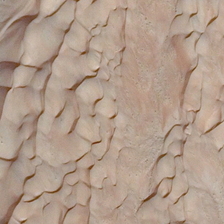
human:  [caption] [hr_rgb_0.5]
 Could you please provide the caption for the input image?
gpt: many ripples like fish scales in a piece of yellow desert .

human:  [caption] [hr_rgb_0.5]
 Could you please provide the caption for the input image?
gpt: many ripples like fish scales in a piece of yellow desert .

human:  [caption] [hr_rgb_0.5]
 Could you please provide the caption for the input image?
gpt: many ripples like fish scales in a piece of yellow desert .

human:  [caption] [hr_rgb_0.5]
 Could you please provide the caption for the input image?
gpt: many ripples like fish scales in a piece of yellow desert .

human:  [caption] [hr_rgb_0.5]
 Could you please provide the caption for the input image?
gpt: many ripples like fish scales in a piece of yellow desert .